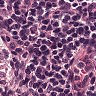
Metastatic tissue present: no